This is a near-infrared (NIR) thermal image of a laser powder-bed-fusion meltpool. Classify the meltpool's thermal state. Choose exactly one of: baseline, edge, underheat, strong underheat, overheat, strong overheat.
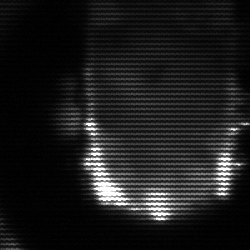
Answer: baseline